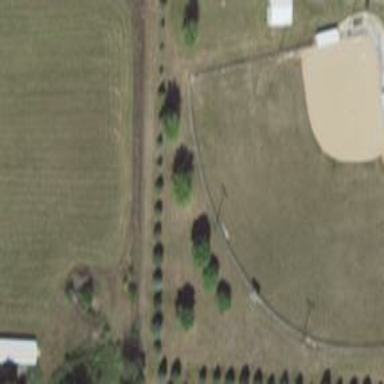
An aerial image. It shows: Baseball pitch for leisure land activities.